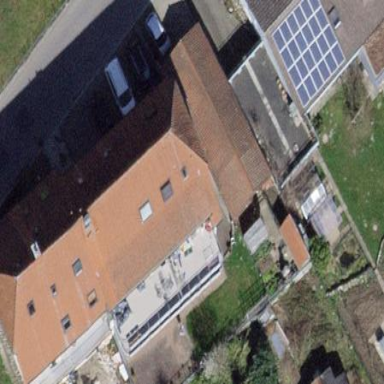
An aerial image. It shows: Group of garages.